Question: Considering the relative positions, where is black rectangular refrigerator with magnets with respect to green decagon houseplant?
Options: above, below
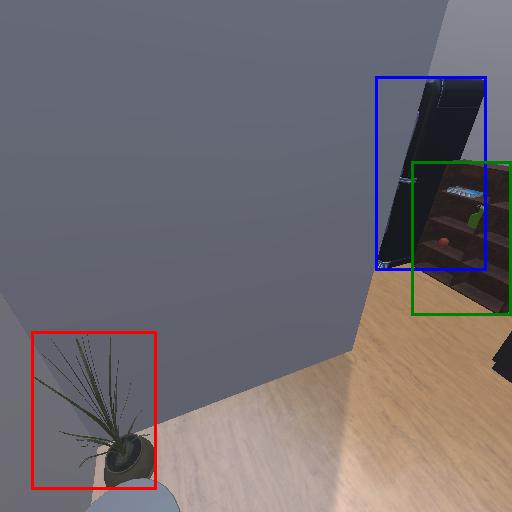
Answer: above